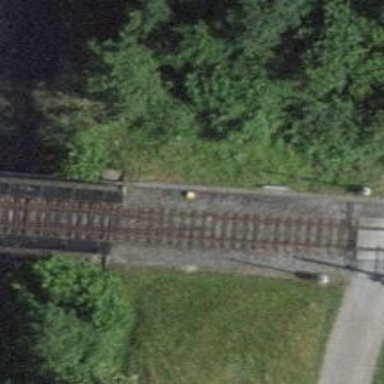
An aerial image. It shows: Single-track railway bridge with electrified contact line.